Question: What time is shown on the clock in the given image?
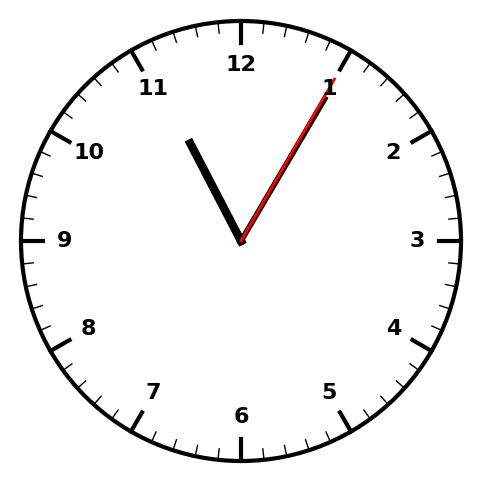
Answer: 11:05:05